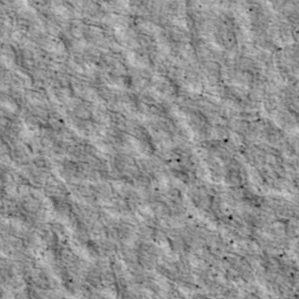
Label: non_frost